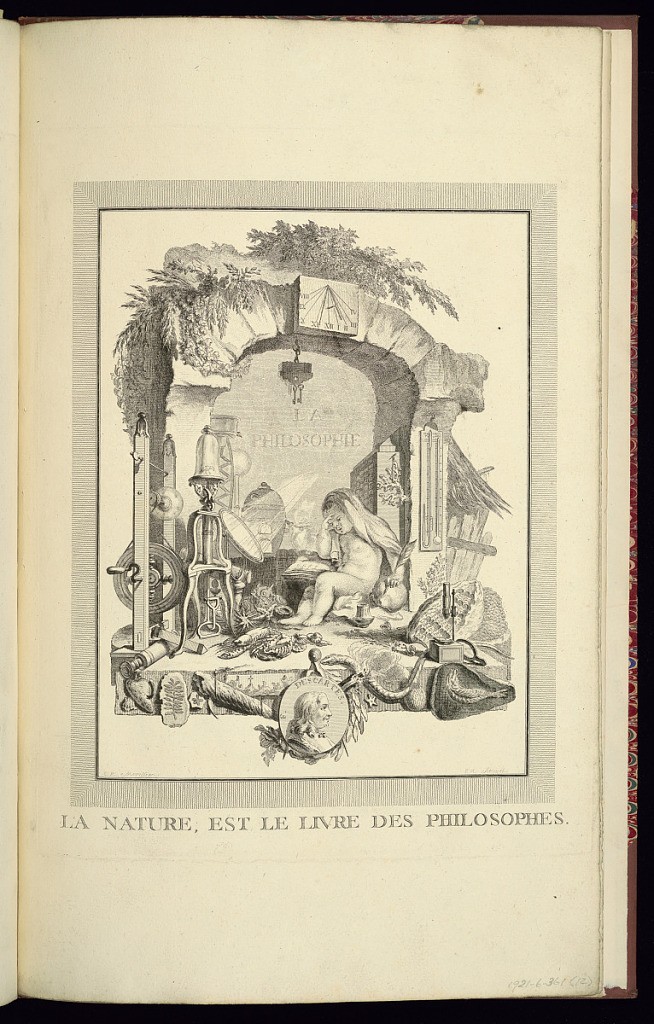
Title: LA PHILOSOPHIE
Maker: Clément Pierre Marillier, French, 1740 – 1808
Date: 1759–80
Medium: Etching and engraving on laid paper
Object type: Print
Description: Allegorical vignette representing philosophy from a series of twelve (including title page). The title is lettered in the center, within a partly ruined arch, surrounded by trees and plants. A sun dial above on the center of the arch with a barometer along the right side of the arch. Below the arch a putto sits holding his head in his hand, reading a book with a quill in his other hand, surrounded by scientific instruments and devices, a microscope, mirror, shells, coral, a lobster, fossils, with a bookcase behind him. A roundel portrait of Descartes is in the center below the putto. Lettering below the vignette and the plate is signed.